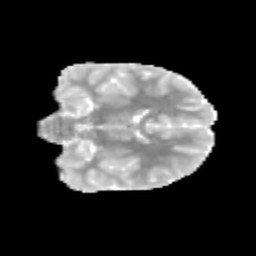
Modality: MD
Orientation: coronal
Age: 10
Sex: female
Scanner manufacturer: siemens
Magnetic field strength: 3 T
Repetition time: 3.8 s
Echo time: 0.07 s